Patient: sex F, age 70
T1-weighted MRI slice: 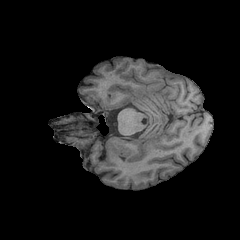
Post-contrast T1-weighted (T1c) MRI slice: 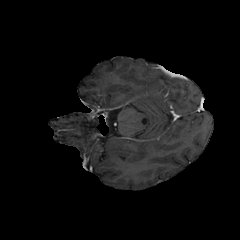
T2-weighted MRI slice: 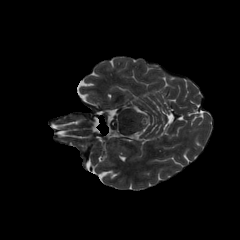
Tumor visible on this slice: no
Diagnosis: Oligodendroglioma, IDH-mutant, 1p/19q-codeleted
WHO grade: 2